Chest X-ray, PA view. Patient: 41 years old, sex F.
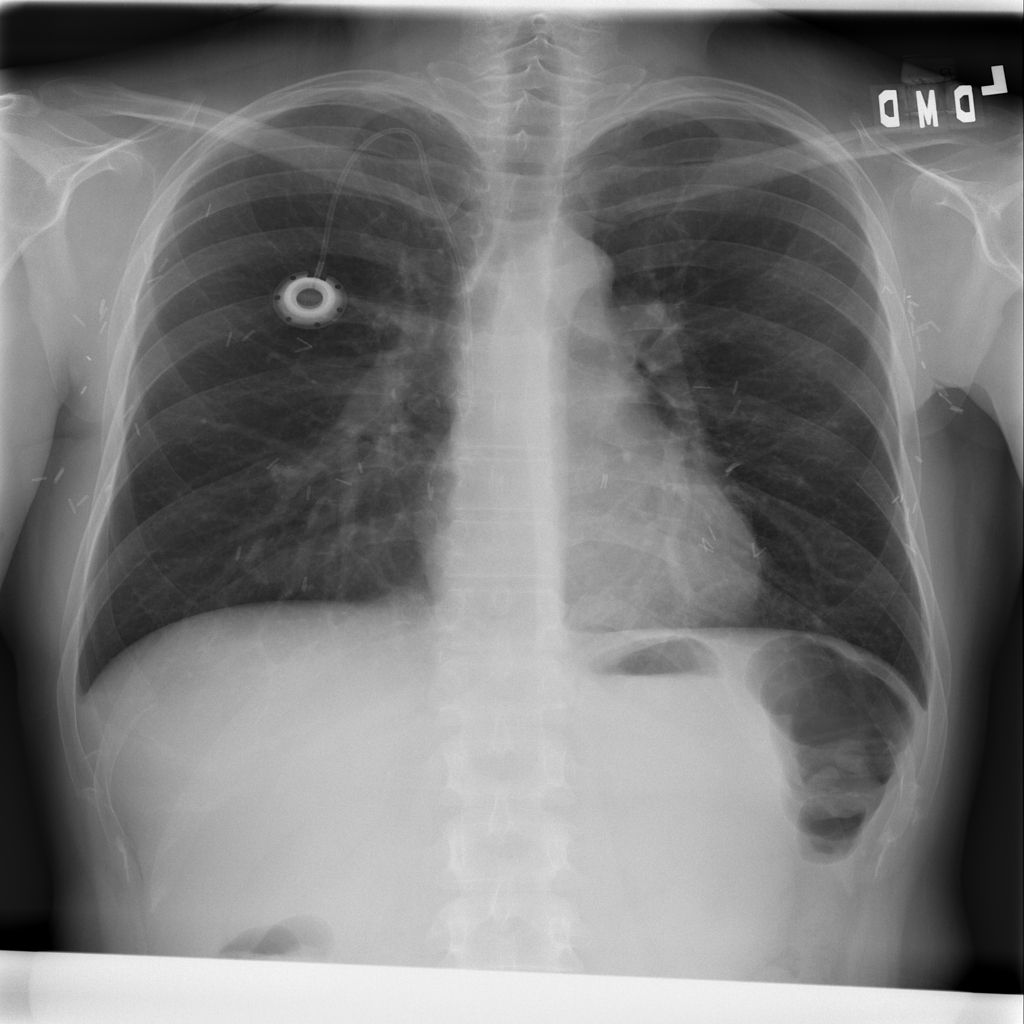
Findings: No Finding